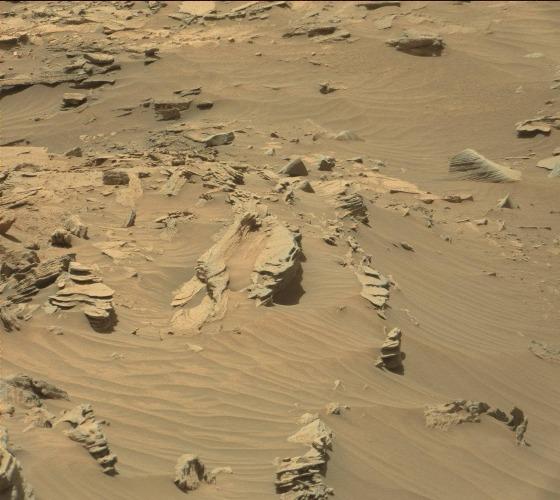
Terrain classes present: Bedrock, Gravel / Sand / Soil, Rock, Shadow, Sky / Distant Mountains